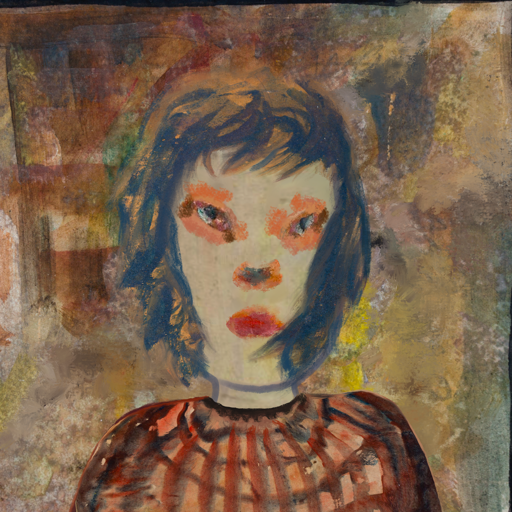
Background: Mosgoul, Head And Neck Front: Hill_Girl, Face Front: Boggyland, Bust: Orphan, Hair Front: InTheSun, Head Accessory: Blank, Second Necklace: Blank, Necklace: Blank, Baby: Blank